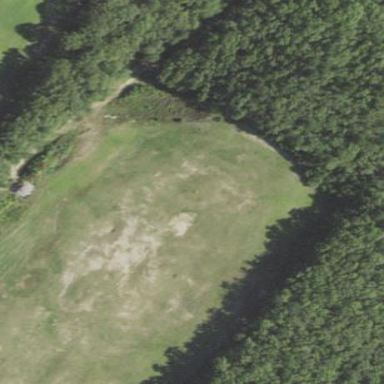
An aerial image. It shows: Scenic golf fairway.